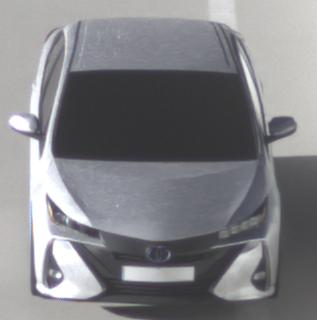
Make: Toyota
Model: Prius 1.8 Plug-In Hybrid
Detailed model: Prius (XW5) Plug-In
Model produced from: 2019/07
Model produced until: 2020/07
Doors: 5
Color: white
Road condition: dry road
Daytime: sunrise or sunset
Contrast: high contrast